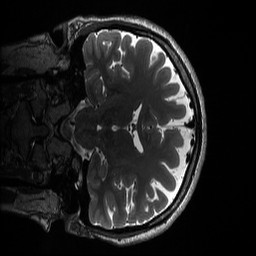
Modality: T2w
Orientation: coronal
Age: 24
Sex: female